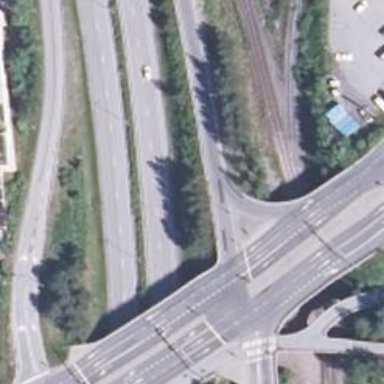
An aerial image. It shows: Trunk link highway passing over bridge.